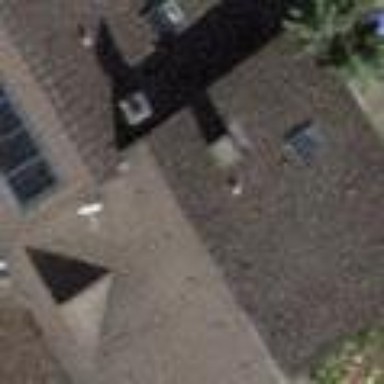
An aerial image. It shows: Gabled roofed house.